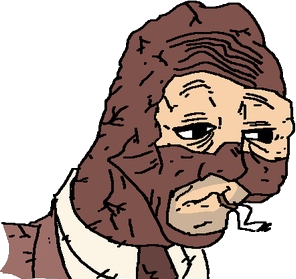
Label: 5_Yes_Honey